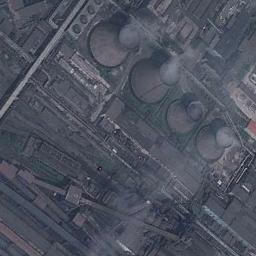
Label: thermal_power_station